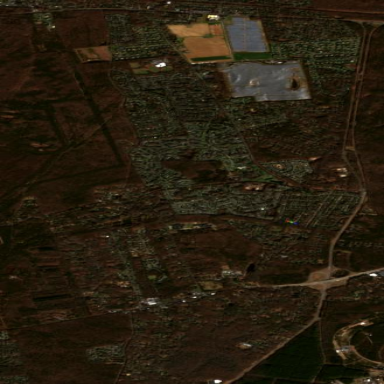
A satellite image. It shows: Residential area.